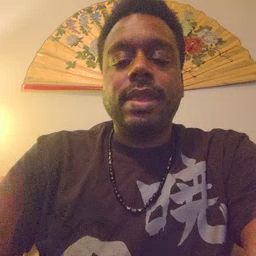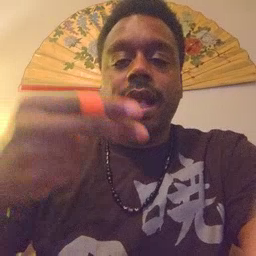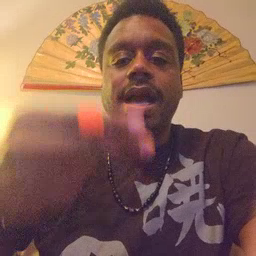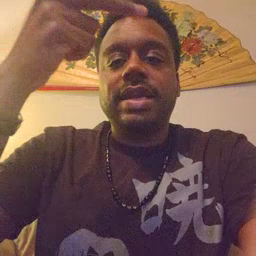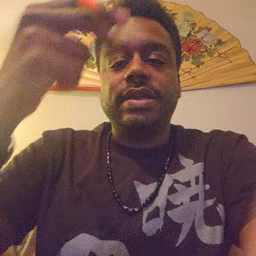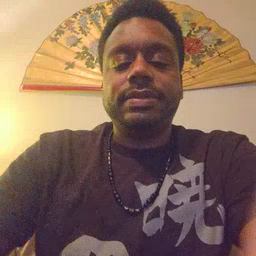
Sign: high